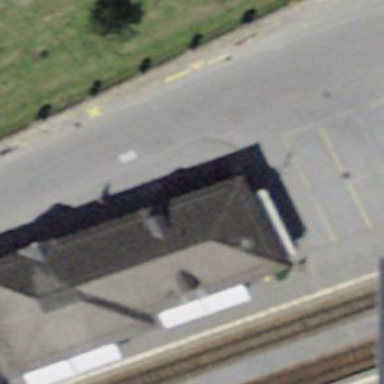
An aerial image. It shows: Transportation building.